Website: apple
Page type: cart
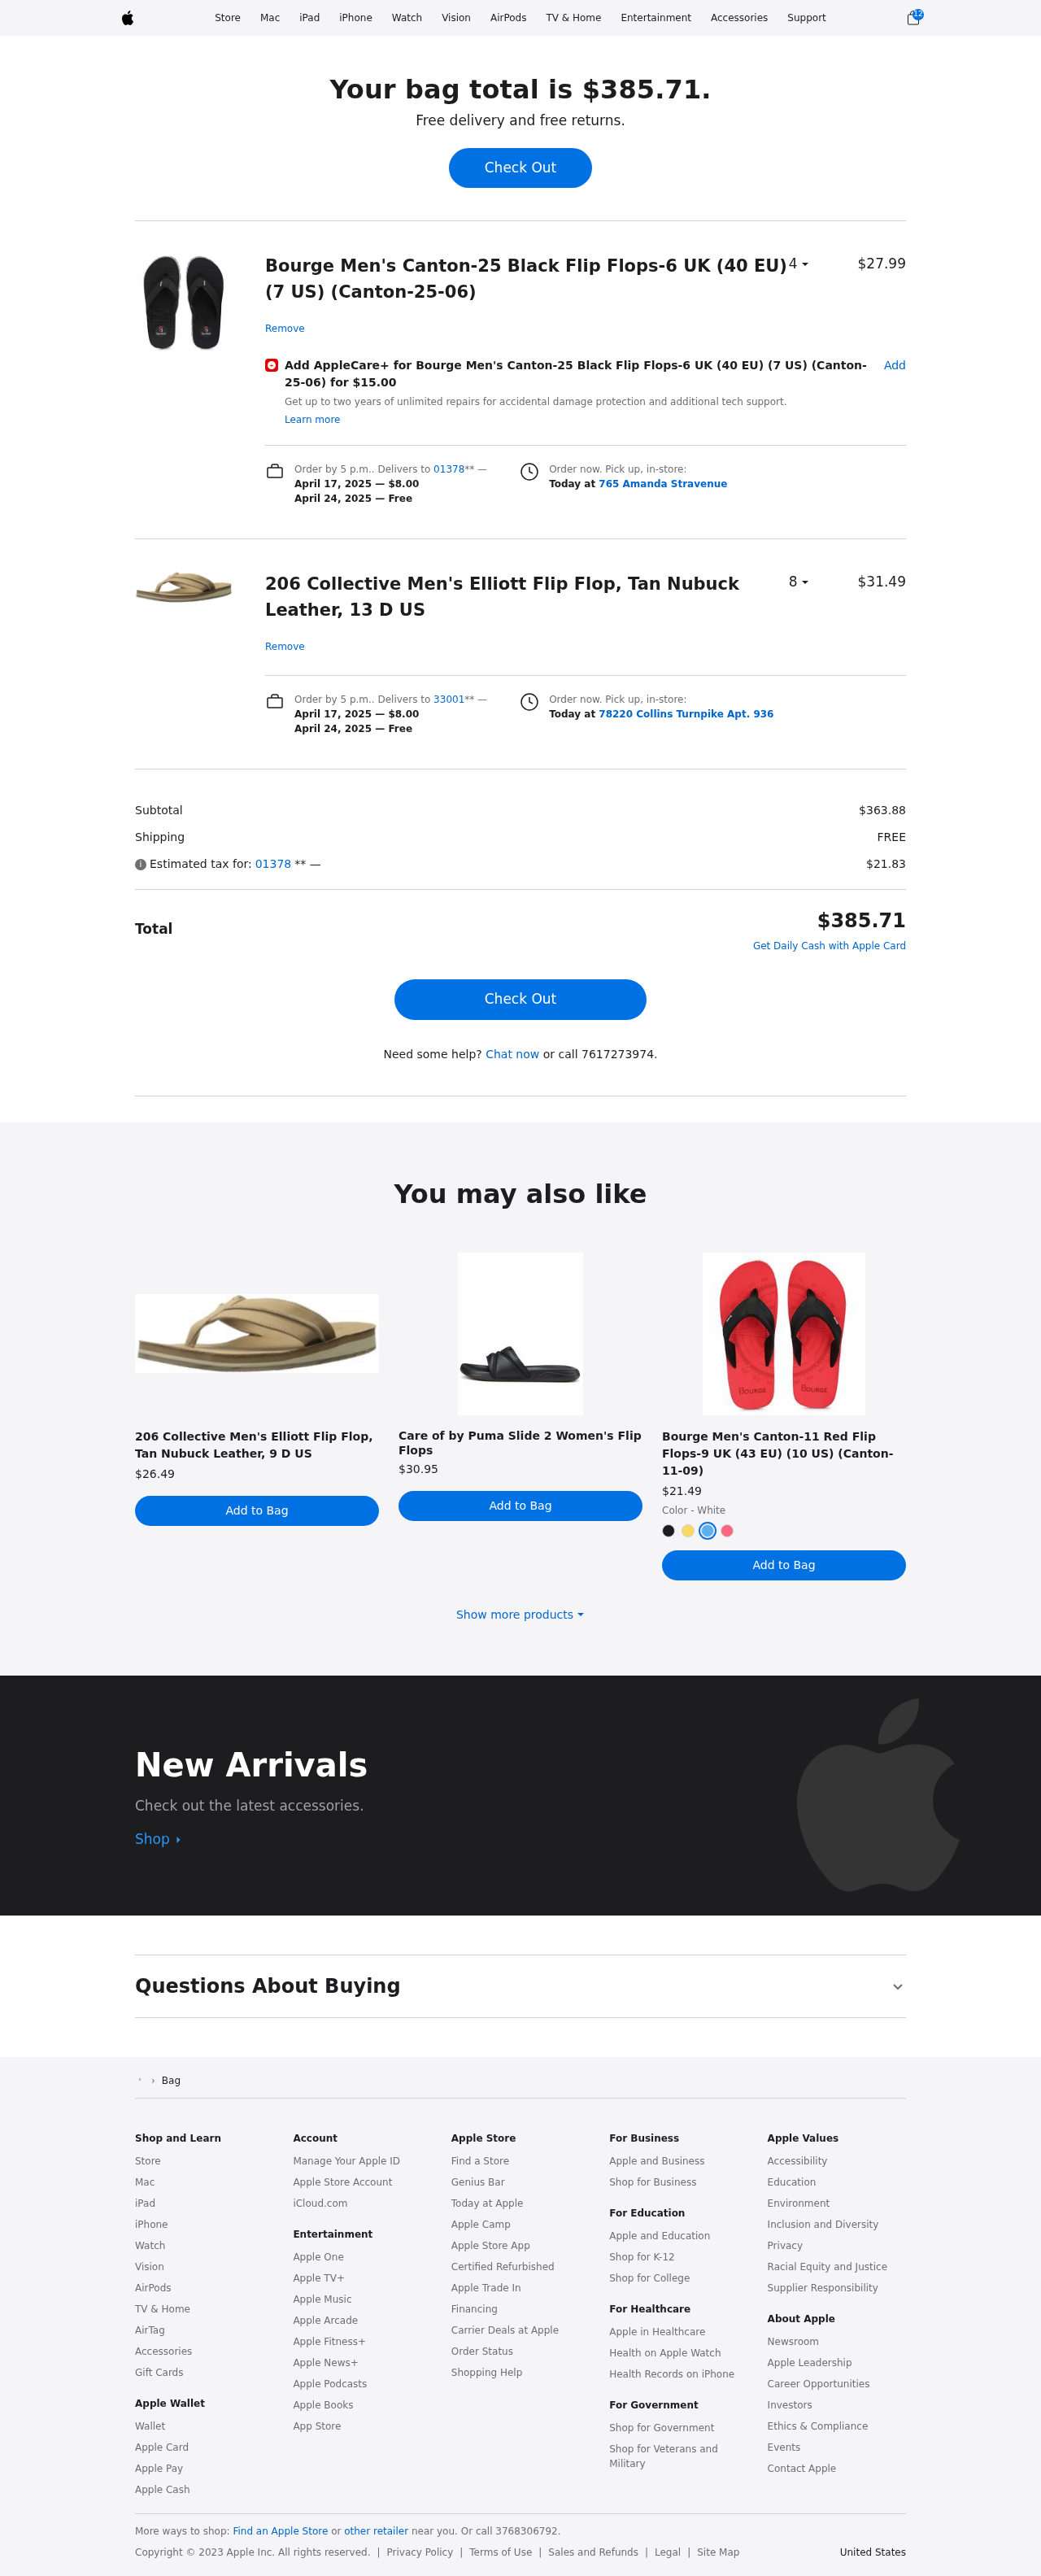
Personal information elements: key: PII_LOCATION1_STREET
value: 765 Amanda Stravenue
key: PII_LOCATION2_STREET
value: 78220 Collins Turnpike Apt. 936
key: PII_PHONE
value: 7617273974
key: PII_POSTCODE
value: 01378
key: PII_POSTCODE2
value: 33001
Product elements: key: PRODUCT1_NAME
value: Bourge Men's Canton-25 Black Flip Flops-6 UK (40 EU) (7 US) (Canton-25-06)
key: PRODUCT1_PRICE
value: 27.99
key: PRODUCT1_QUANTITY
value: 4
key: PRODUCT2_NAME
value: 206 Collective Men's Elliott Flip Flop, Tan Nubuck Leather, 13 D US
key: PRODUCT2_PRICE
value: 31.49
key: PRODUCT2_QUANTITY
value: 8
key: PRODUCT3_NAME
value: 206 Collective Men's Elliott Flip Flop, Tan Nubuck Leather, 9 D US
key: PRODUCT3_PRICE
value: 26.49
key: PRODUCT4_NAME
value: Care of by Puma Slide 2 Women's Flip Flops
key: PRODUCT4_PRICE
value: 30.95
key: PRODUCT5_NAME
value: Bourge Men's Canton-11 Red Flip Flops-9 UK (43 EU) (10 US) (Canton-11-09)
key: PRODUCT5_PRICE
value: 21.49
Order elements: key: ORDER_NUM_ITEMS
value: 12
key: ORDER_TOTAL
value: $385.71
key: ORDER_SHIPPING_DATE
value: April 17, 2025
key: ORDER_SHIPPING_COST
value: $8.00
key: ORDER_DELIVERY_DATE
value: April 24, 2025
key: ORDER_SHIPPING_DATE2
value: April 17, 2025
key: ORDER_SHIPPING_COST2
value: $8.00
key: ORDER_DELIVERY_DATE2
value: April 24, 2025
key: ORDER_SUBTOTAL
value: $363.88
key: ORDER_SHIPPING_COST_SUMMARY
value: FREE
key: ORDER_TAX
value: $21.83
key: ORDER_TOTAL2
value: $385.71
Other elements: key: APPLECARE_PRICE
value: $15.00